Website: lowes
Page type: delivery-shipping
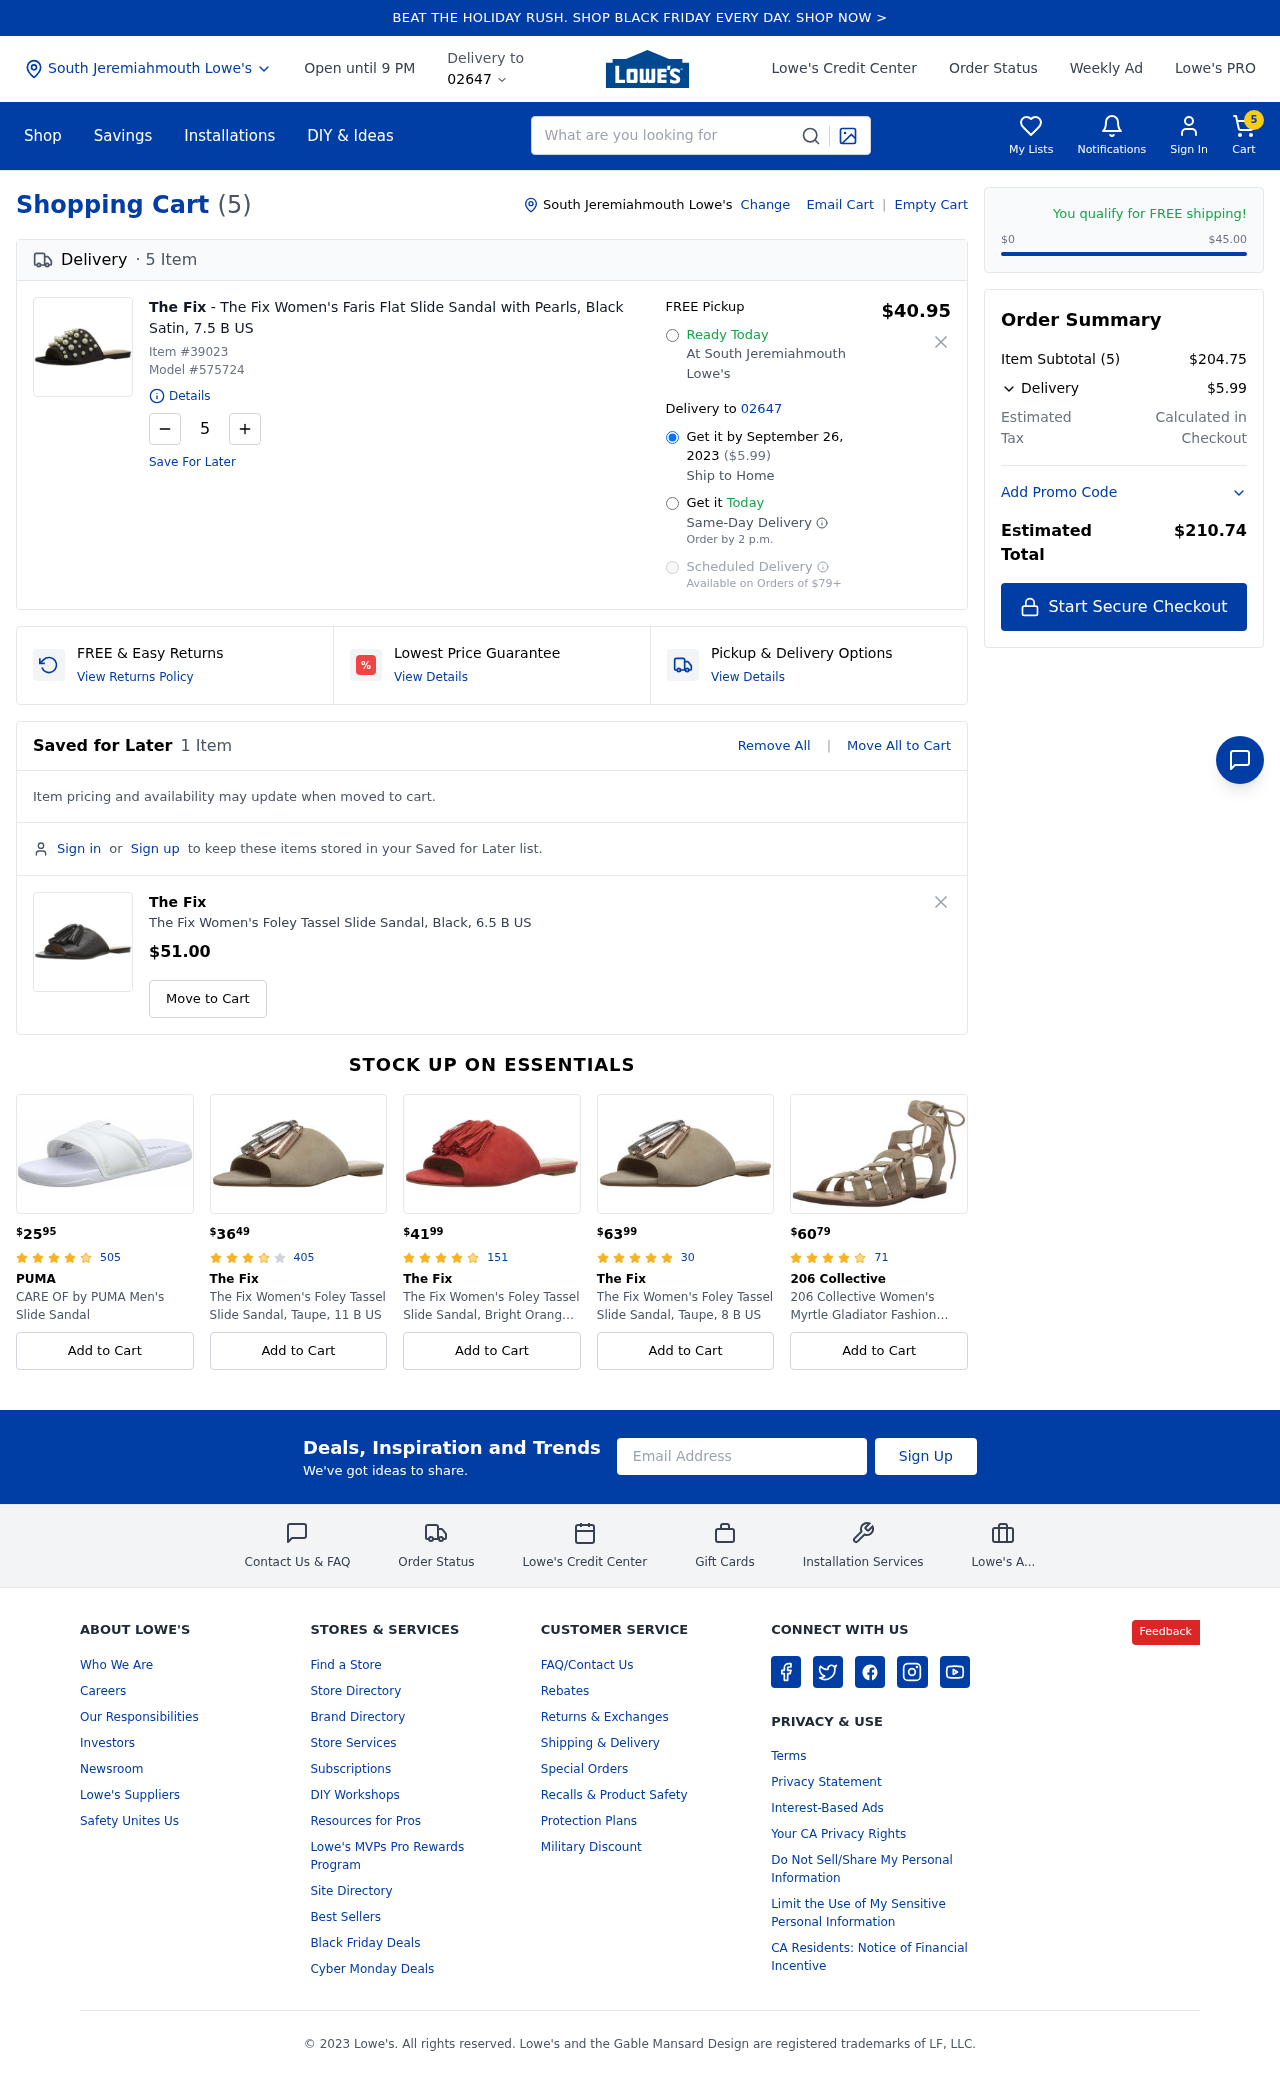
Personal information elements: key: PII_CITY
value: South Jeremiahmouth
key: PII_EMAIL
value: raymondbarnes@hotmail.com
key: PII_POSTCODE
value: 02647
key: PII_CITY2
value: South Jeremiahmouth
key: PII_CITY3
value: South Jeremiahmouth
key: PII_POSTCODE_FULL
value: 02647
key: PII_POSTCODE_NUMERIC
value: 2647
Product elements: key: PRODUCT1_BRAND
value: The Fix
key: PRODUCT1_NAME
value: The Fix Women's Faris Flat Slide Sandal with Pearls, Black Satin, 7.5 B US
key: PRODUCT1_PRICE
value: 40.95
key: PRODUCT1_QUANTITY
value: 5
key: PRODUCT2_BRAND
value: The Fix
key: PRODUCT2_NAME
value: The Fix Women's Foley Tassel Slide Sandal, Black, 6.5 B US
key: PRODUCT2_PRICE
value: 51
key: PRODUCT1_ITEM_NUMBER
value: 39023
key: PRODUCT1_MODEL_NUMBER
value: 575724
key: PRODUCT3_PRICE
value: $2595
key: PRODUCT3_NUM_RATINGS
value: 505
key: PRODUCT3_BRAND
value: PUMA
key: PRODUCT3_NAME
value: CARE OF by PUMA Men's Slide Sandal
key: PRODUCT4_PRICE
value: $3649
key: PRODUCT4_NUM_RATINGS
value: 405
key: PRODUCT4_BRAND
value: The Fix
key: PRODUCT4_NAME
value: The Fix Women's Foley Tassel Slide Sandal, Taupe, 11 B US
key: PRODUCT5_PRICE
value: $4199
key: PRODUCT5_NUM_RATINGS
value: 151
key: PRODUCT5_BRAND
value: The Fix
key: PRODUCT5_NAME
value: The Fix Women's Foley Tassel Slide Sandal, Bright Orange, 9 B US
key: PRODUCT6_PRICE
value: $6399
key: PRODUCT6_NUM_RATINGS
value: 30
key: PRODUCT6_BRAND
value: The Fix
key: PRODUCT6_NAME
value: The Fix Women's Foley Tassel Slide Sandal, Taupe, 8 B US
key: PRODUCT7_PRICE
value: $6079
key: PRODUCT7_NUM_RATINGS
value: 71
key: PRODUCT7_BRAND
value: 206 Collective
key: PRODUCT7_NAME
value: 206 Collective Women's Myrtle Gladiator Fashion Sandal Flat, taupe suede, 9 B US
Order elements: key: ORDER_NUM_ITEMS
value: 5
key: ORDER_DELIVERY_DATE
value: September 26, 2023
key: ORDER_SHIPPING_COST
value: $5.99
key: ORDER_SUBTOTAL
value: $204.75
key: ORDER_TOTAL
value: $210.74
Search elements: key: HEADER_SEARCH
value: What are you looking for